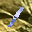
Label: 1